Question: I have got a text file which I know has been created by a database application which I thought was Filemaker but I can't find any export format in Filemaker which looks like this :

- -
Any idea which tool should have been used to produce this file?
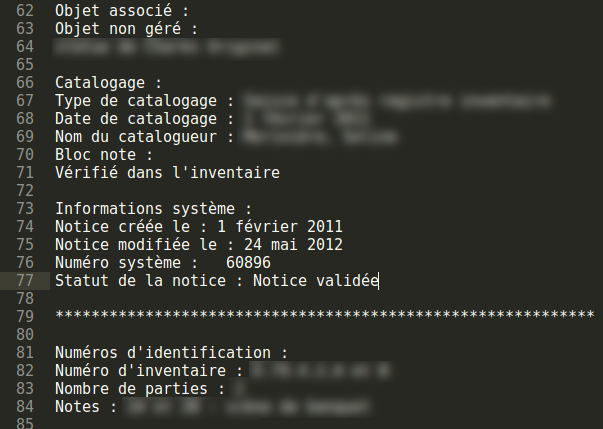
Answer: I have been able to gather more information regarding this file, and my guess was wrong, it was not originating from filemaker but rather from a museum management software called <URL>, leaving this information there in case someone finds this thread in the future.